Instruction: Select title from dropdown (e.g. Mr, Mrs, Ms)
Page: traveler
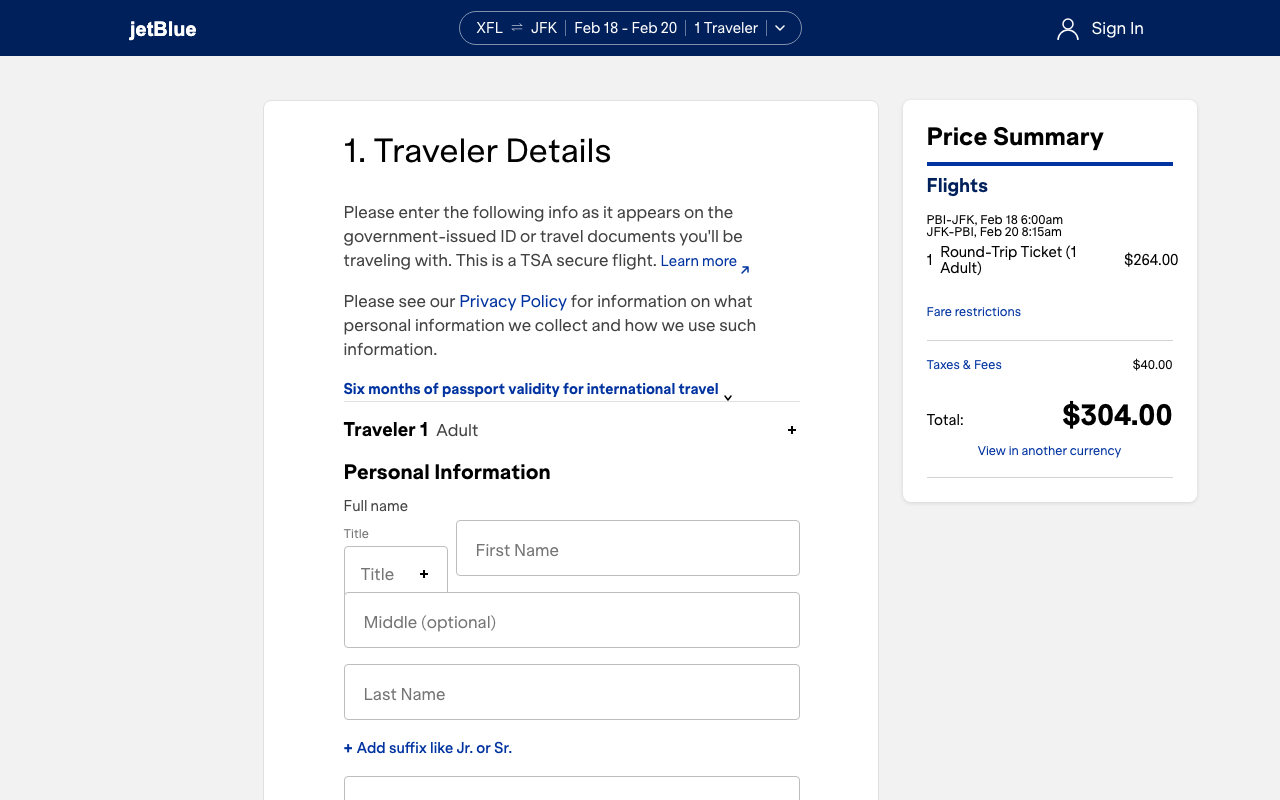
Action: click